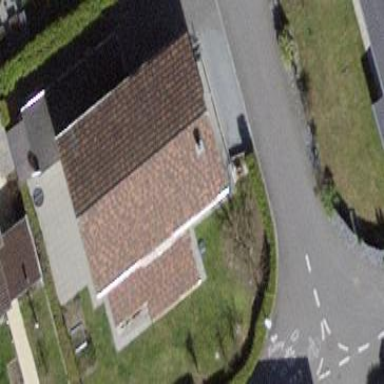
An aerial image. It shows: Building with tiled roof.